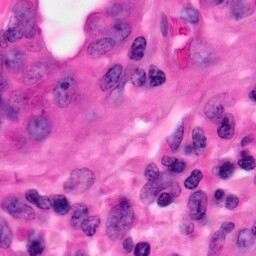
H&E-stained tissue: Pancreatic